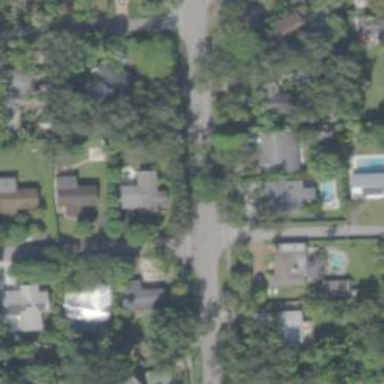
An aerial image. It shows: Road with stop sign.